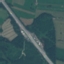
Land use / land cover class: Highway